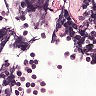
Metastatic tissue present: no